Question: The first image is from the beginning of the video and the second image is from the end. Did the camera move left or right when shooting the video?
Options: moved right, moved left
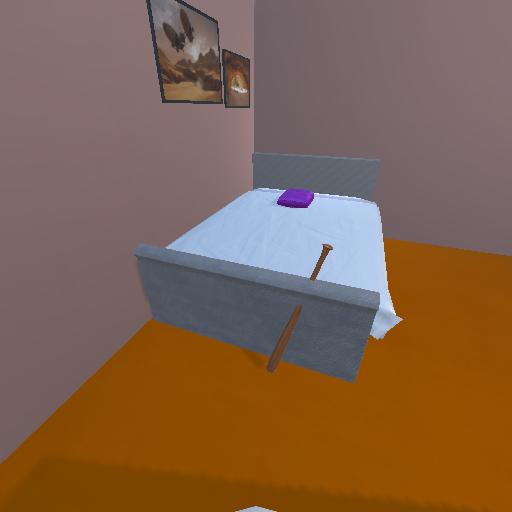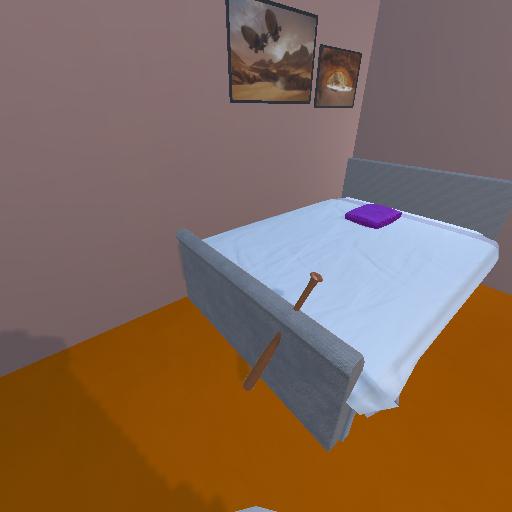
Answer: moved right